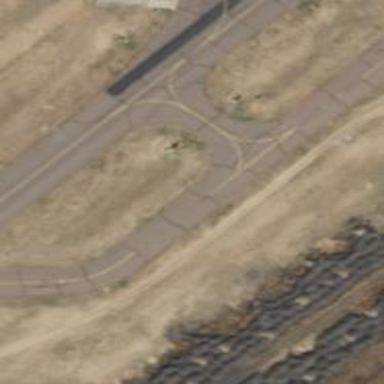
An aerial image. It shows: Image of taxiway at airport.